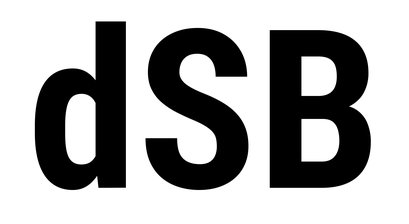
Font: Roboto_Condensed_Bold